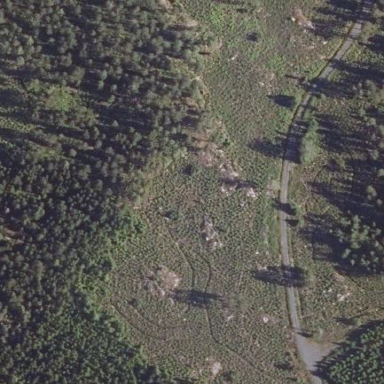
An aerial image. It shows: Clearcut man-made area surrounded by scrub vegetation.